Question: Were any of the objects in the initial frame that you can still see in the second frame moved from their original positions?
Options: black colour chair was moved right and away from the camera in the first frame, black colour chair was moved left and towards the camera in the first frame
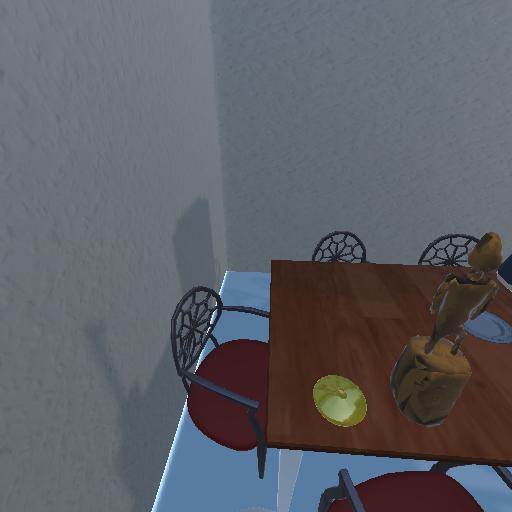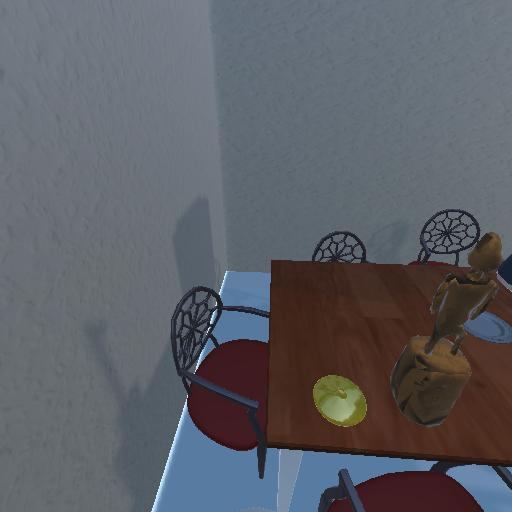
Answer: black colour chair was moved right and away from the camera in the first frame